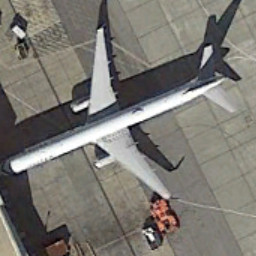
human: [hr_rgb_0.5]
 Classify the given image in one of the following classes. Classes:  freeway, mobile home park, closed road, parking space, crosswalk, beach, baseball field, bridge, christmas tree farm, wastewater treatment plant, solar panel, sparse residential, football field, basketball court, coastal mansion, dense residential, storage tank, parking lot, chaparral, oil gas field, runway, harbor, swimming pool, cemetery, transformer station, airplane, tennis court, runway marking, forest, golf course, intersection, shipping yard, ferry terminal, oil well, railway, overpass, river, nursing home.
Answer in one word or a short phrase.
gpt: airplane